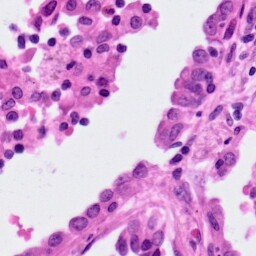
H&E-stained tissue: Lung